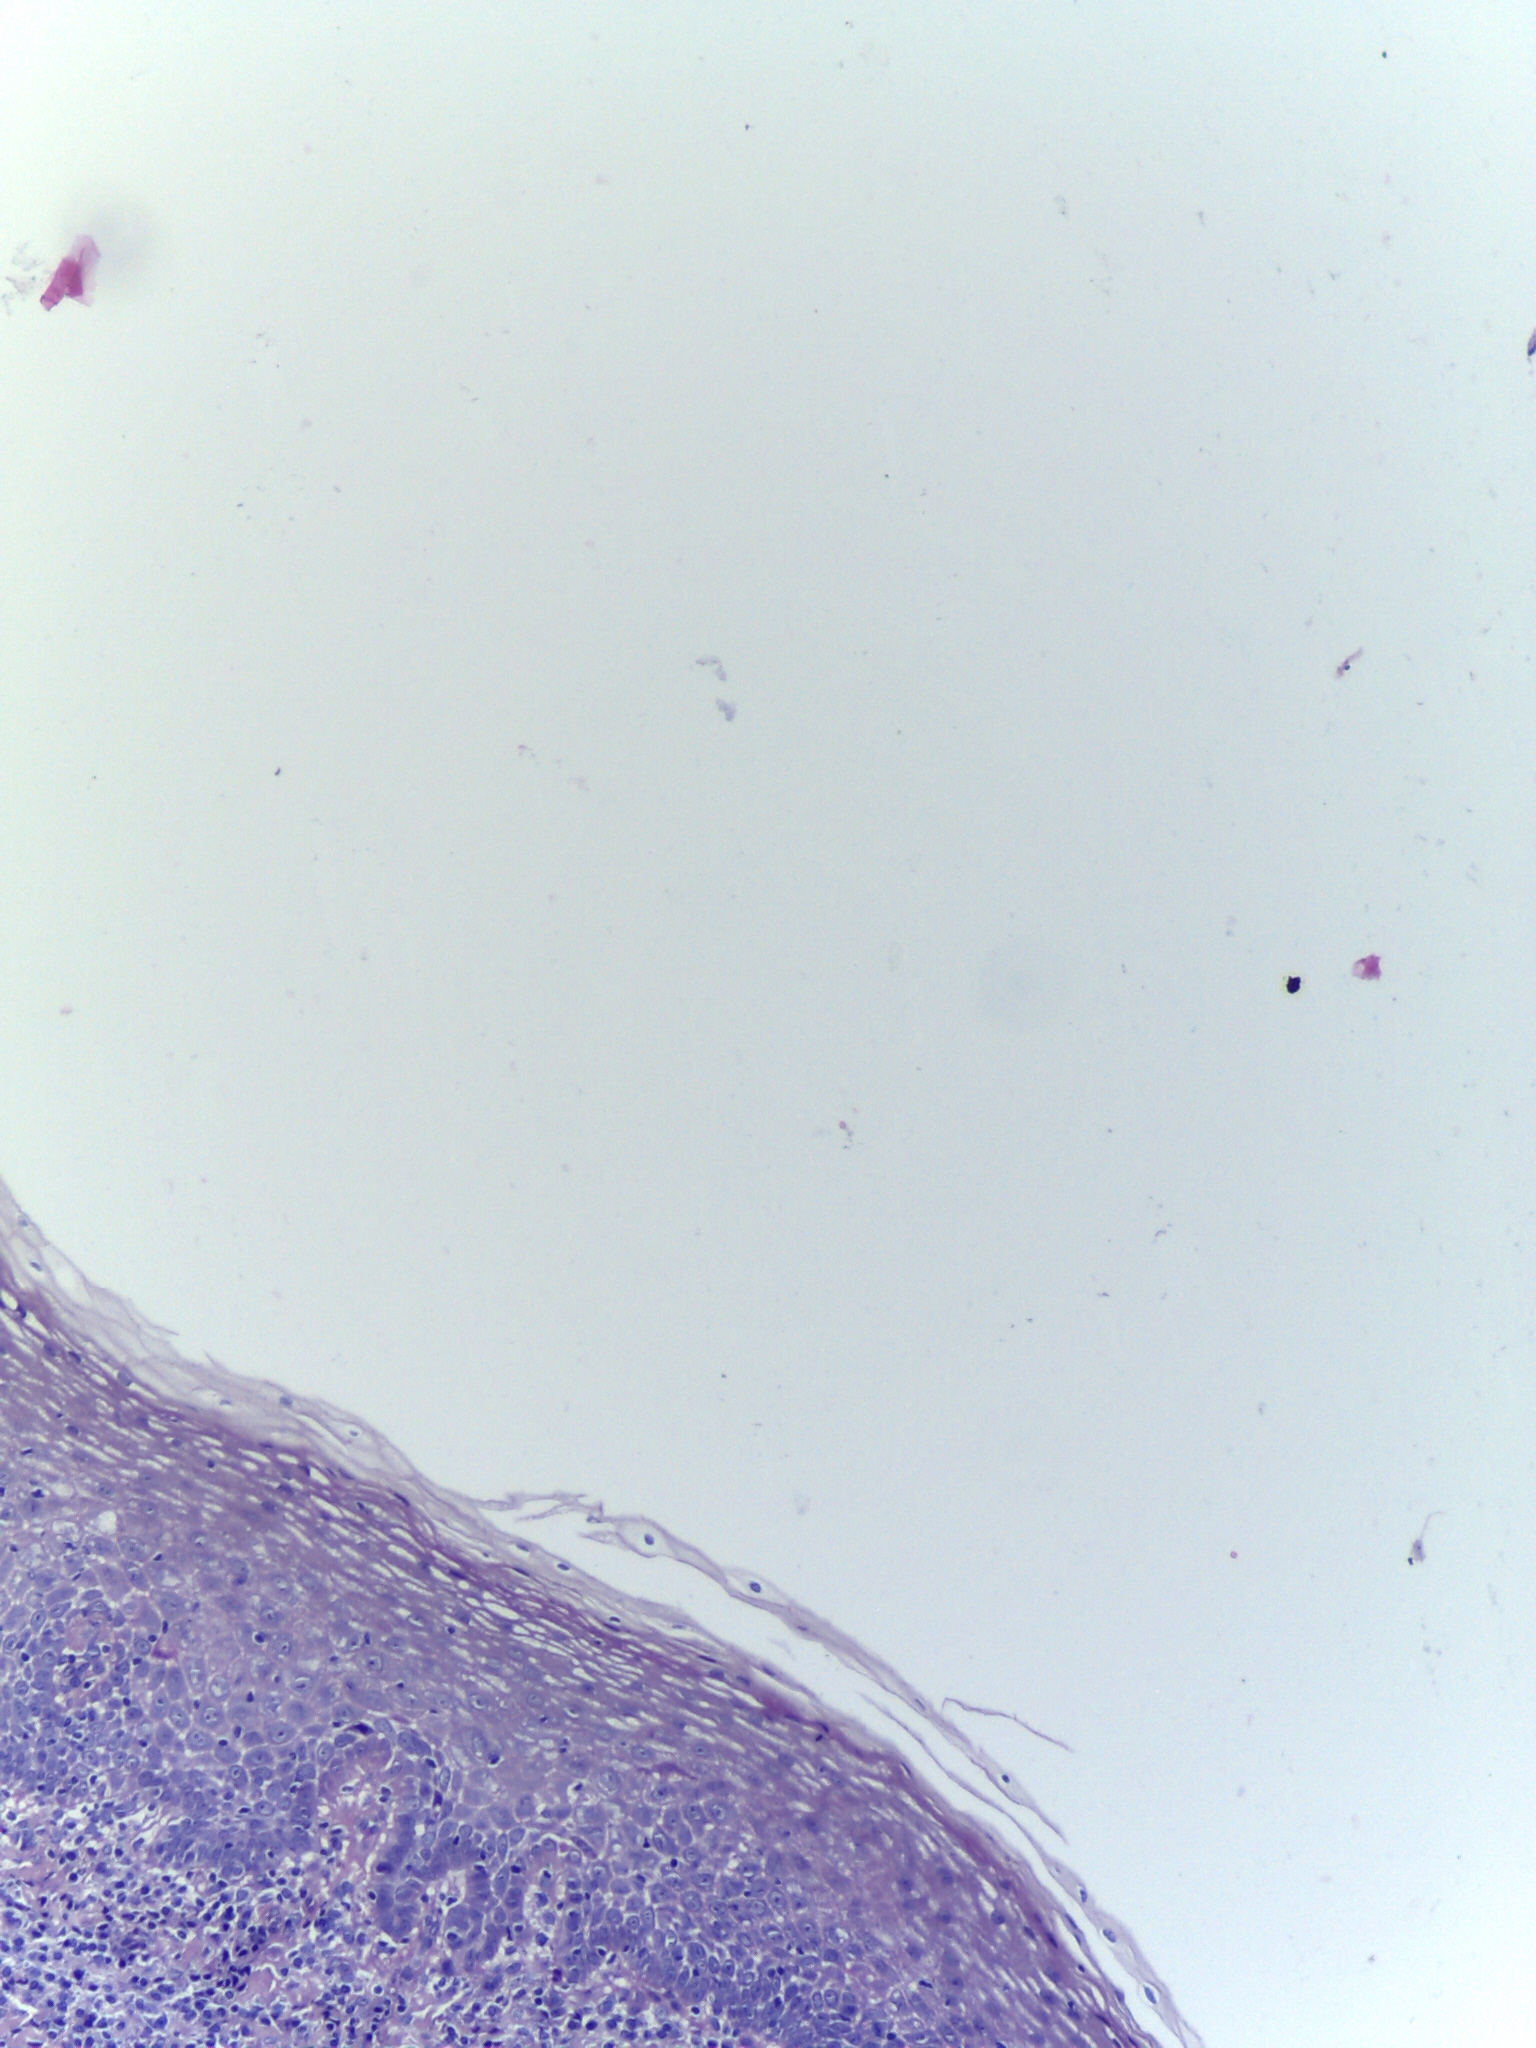
Diagnosis: OSCC